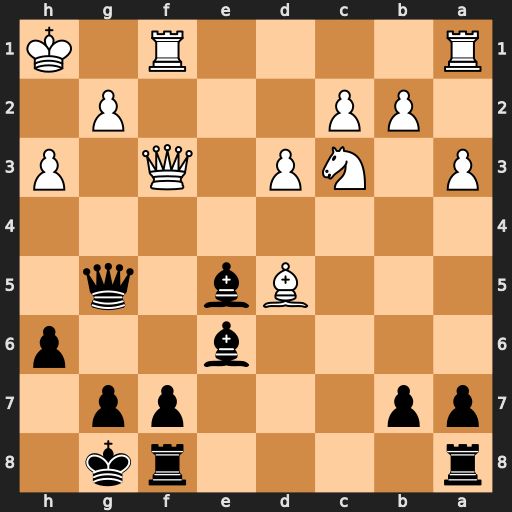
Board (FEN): r4rk1/pp3pp1/4b2p/3Bb1q1/8/P1NP1Q1P/1PP3P1/R4R1K
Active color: b
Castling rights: -
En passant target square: -
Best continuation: Bxc3 Bxb7 Rab8 bxc3 Rxb7